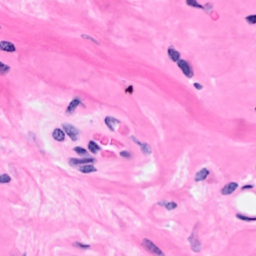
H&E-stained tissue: Breast